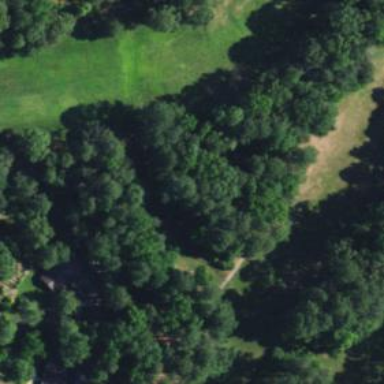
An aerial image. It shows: Path for both roads and golfers.